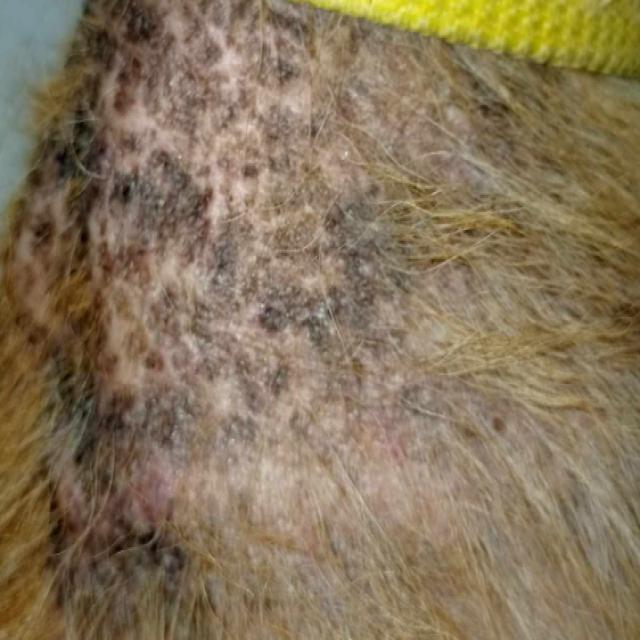
Canine demodicosis (Demodex mange) — caused by Demodex canis mites. Presents with alopecia, follicular papules, pustules, and comedones. Often localized on face and forelimbs.